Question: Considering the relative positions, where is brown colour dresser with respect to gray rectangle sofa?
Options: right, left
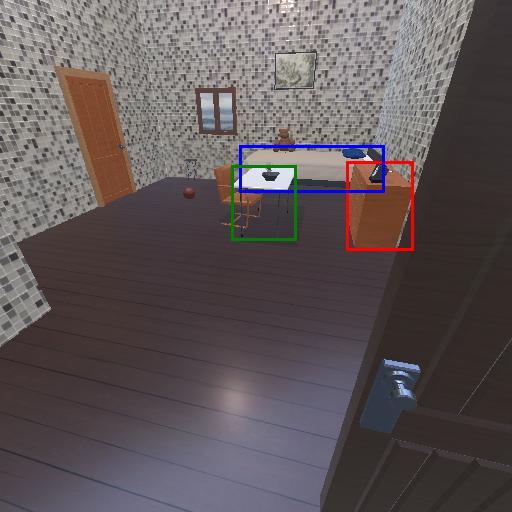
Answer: right